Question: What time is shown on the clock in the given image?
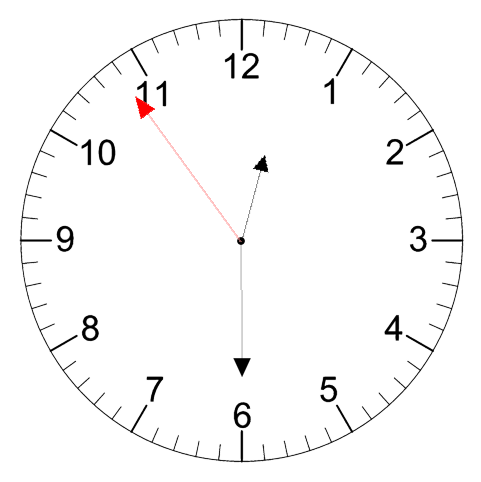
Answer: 12:29:54